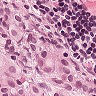
Metastatic tissue present: yes